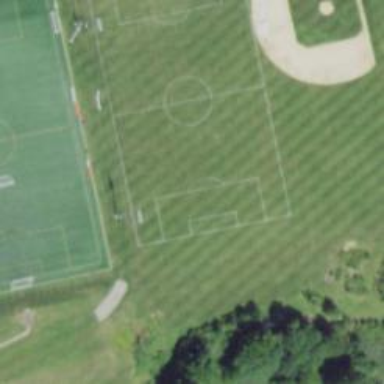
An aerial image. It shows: Soccer pitch for leisure land activities.